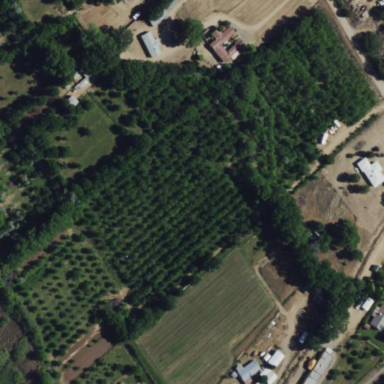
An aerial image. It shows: Orchard.